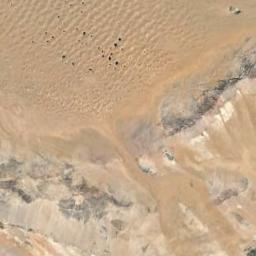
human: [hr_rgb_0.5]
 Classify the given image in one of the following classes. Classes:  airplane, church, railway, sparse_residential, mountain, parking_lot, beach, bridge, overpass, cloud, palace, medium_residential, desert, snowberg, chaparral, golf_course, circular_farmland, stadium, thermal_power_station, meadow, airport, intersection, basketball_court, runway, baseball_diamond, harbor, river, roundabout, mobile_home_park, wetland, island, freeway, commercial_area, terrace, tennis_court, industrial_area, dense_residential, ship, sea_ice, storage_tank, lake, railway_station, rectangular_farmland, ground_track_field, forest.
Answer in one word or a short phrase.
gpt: desert